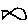
Label: fish